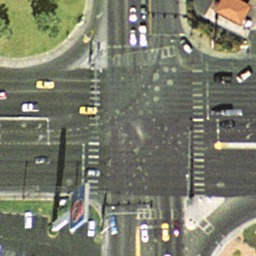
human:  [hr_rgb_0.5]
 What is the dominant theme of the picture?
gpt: intersection